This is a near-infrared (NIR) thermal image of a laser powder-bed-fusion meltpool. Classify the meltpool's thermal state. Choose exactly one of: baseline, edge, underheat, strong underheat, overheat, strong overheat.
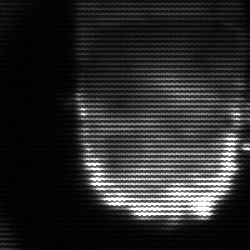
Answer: baseline